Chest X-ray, AP view. Patient: 39 years old, sex F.
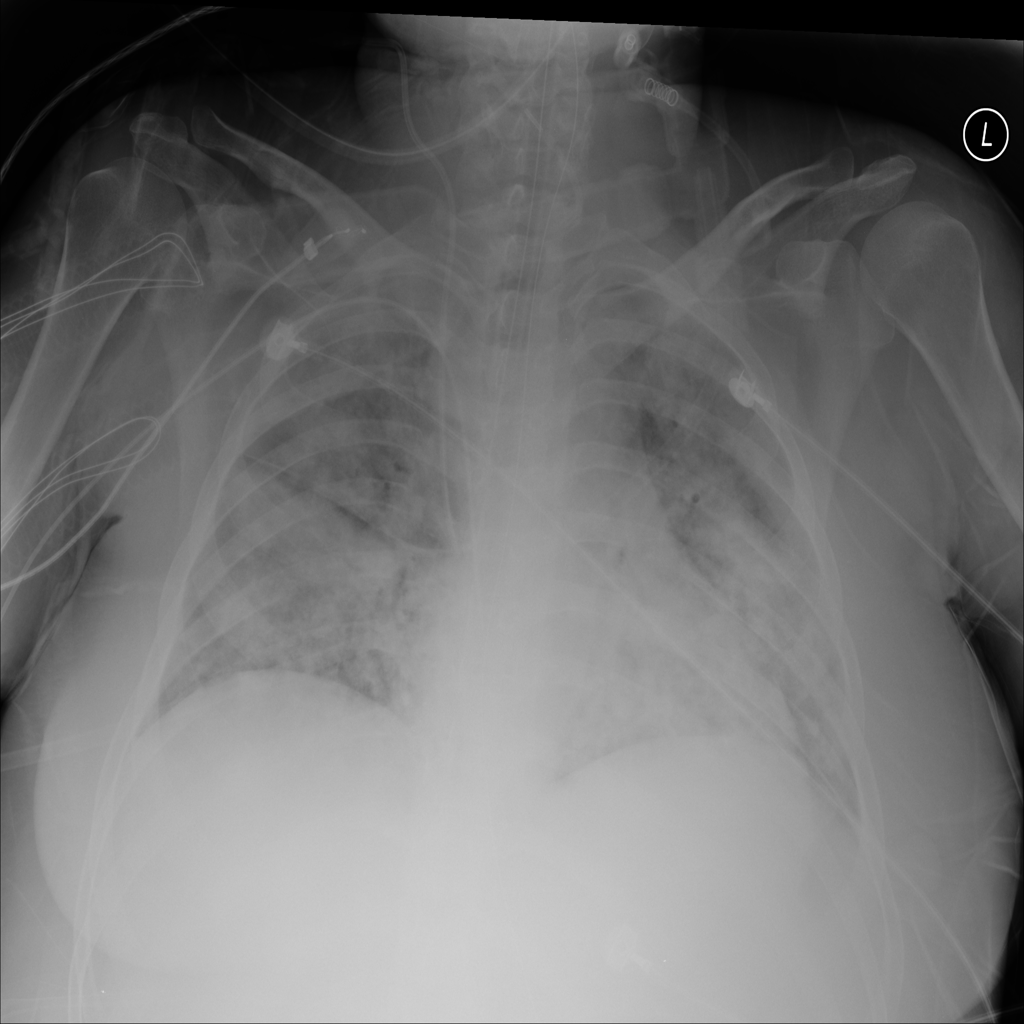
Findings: Edema